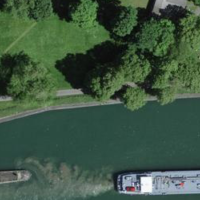
EUNIS habitat code: 15
Species observed at this site:
Phalacrocorax carbo
Aix galericulata
Medicago sativa